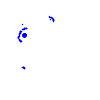
Particle: kaon